Field crop: maize
Growth stage: 2
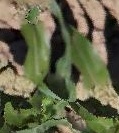
Species: maize